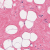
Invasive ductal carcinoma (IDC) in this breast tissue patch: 0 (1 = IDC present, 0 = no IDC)